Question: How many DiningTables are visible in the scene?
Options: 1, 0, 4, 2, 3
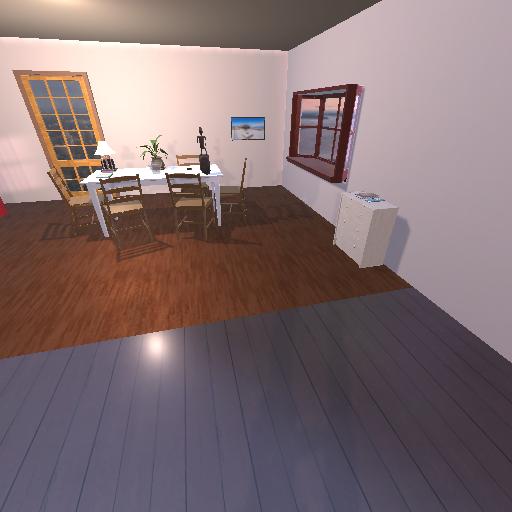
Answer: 1